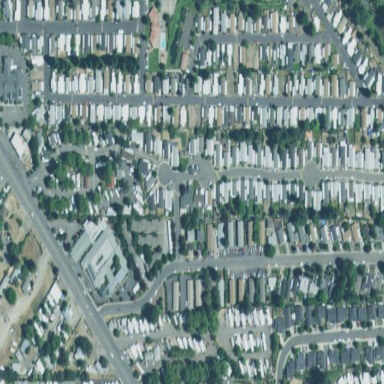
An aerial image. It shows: Residential area designated as trailer park.